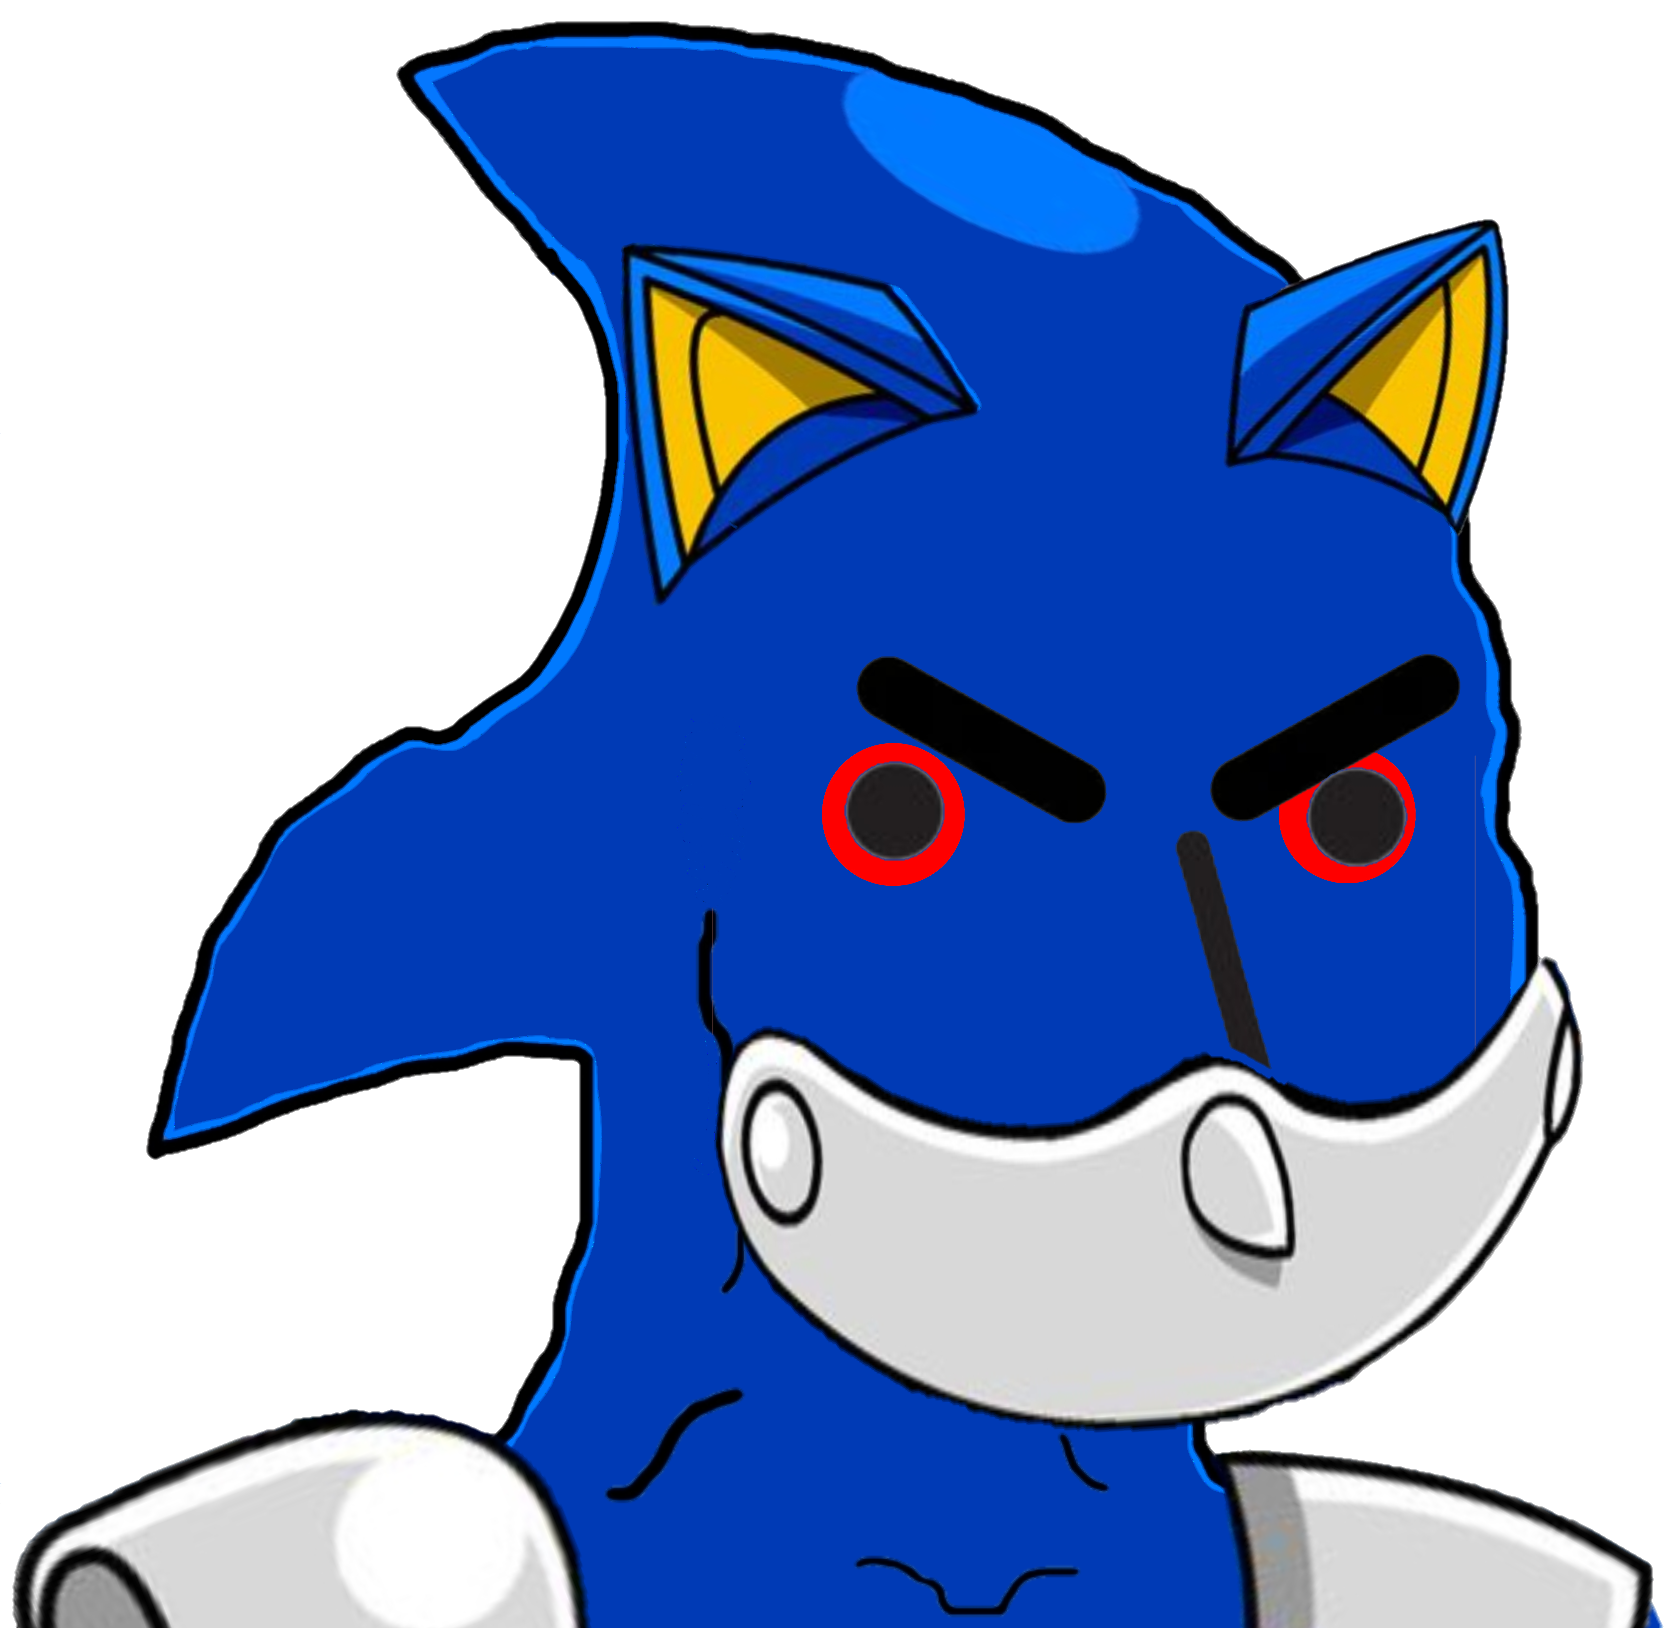
Label: 5_Oomer